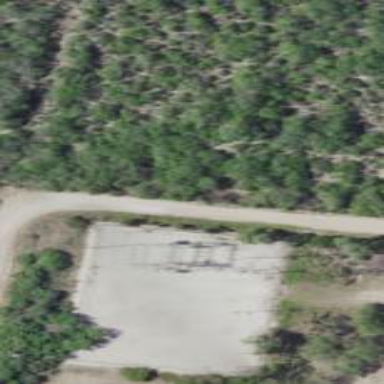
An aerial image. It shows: Distribution power substation secured by fence.